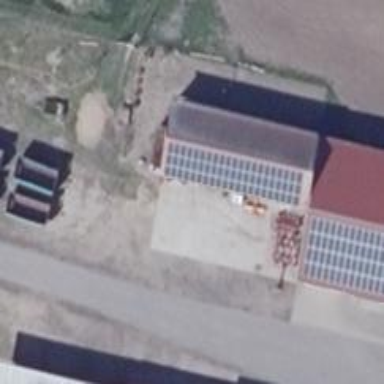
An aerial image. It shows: Solar photovoltaic panel generator producing electricity as small installation.